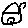
Label: house